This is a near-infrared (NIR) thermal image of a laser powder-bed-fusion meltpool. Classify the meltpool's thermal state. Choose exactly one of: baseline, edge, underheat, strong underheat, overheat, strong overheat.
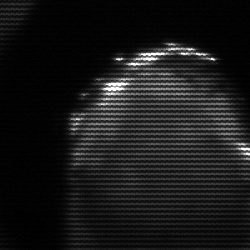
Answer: edge